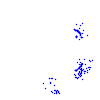
Particle: proton